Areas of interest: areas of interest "China Foreign Transportation Corporation (Fujian Ma Jiang Storage & Transportation Company Branch)"
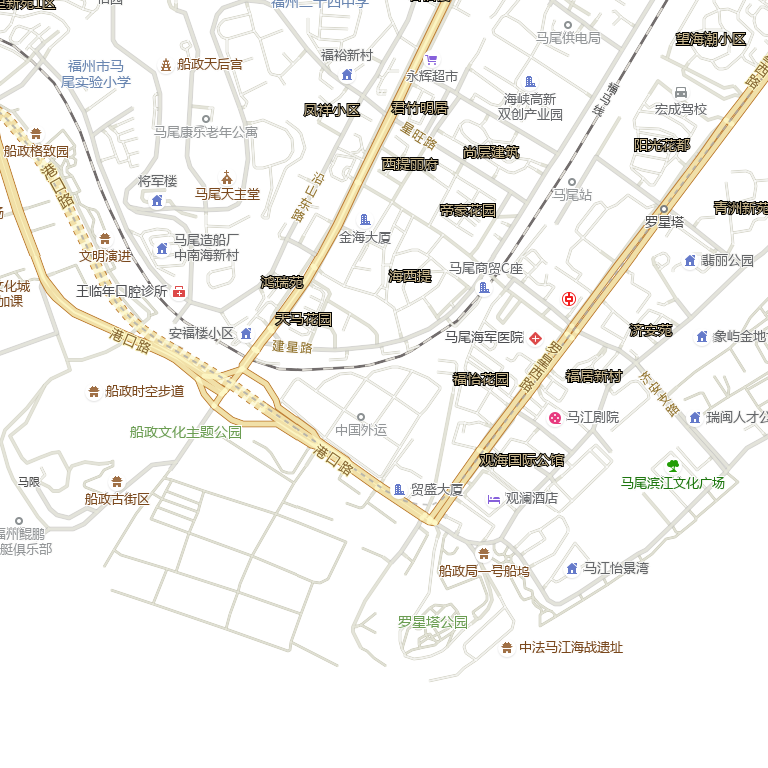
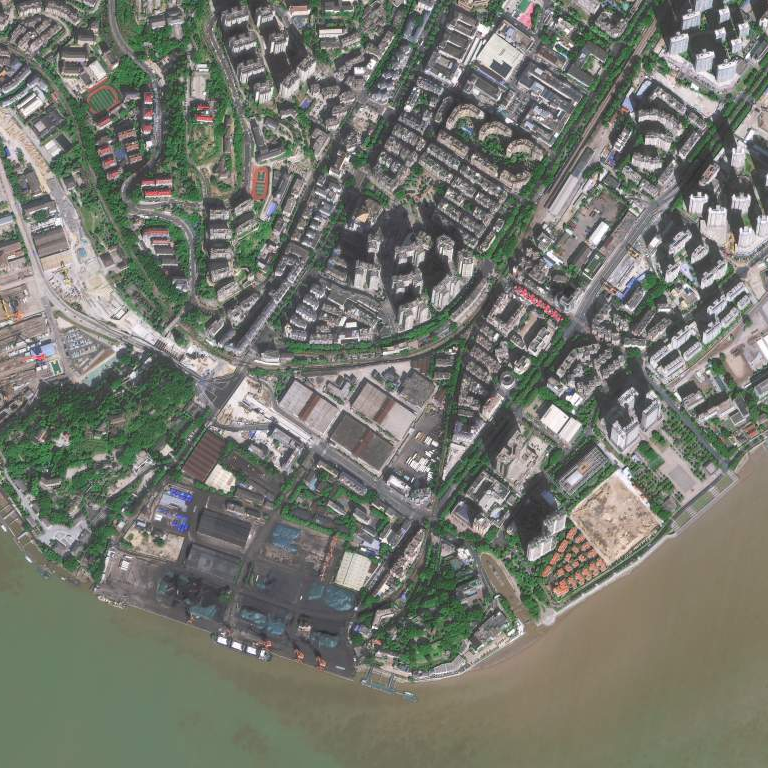